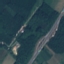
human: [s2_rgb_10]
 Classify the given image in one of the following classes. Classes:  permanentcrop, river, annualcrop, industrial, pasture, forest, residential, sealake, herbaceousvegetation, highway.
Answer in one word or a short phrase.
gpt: Highway